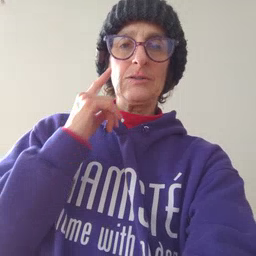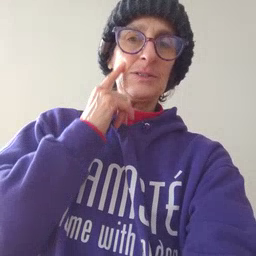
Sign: cheek